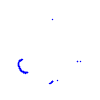
Particle: proton